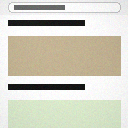
Screen state: on